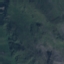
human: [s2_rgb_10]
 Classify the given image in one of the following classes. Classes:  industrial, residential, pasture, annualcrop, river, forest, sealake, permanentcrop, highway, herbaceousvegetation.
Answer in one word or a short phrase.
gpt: HerbaceousVegetation